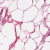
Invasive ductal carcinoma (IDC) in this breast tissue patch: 0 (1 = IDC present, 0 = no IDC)